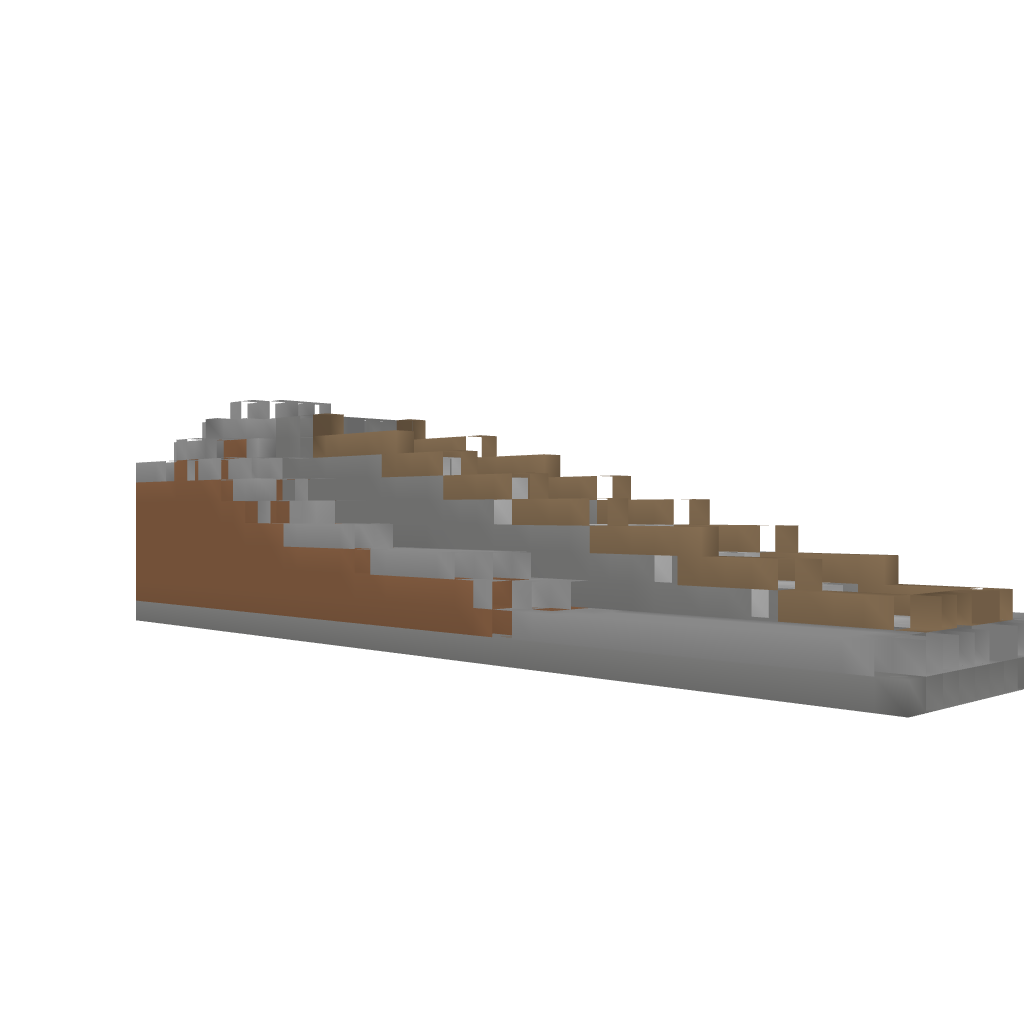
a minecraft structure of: Aquaduct